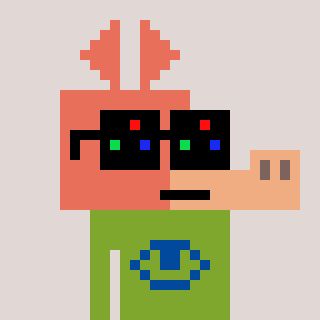
a pixel art character with square black sunglasses, a aardvark-shaped head and a slimegreen-colored body on a warm background